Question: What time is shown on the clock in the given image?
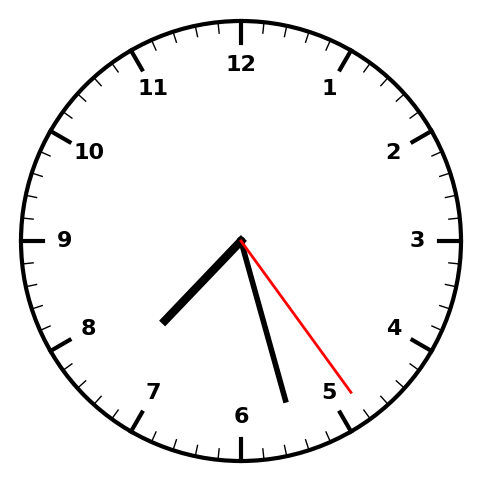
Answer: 07:27:24